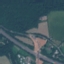
Land use / land cover class: Highway